Question: I have 5 'td''s in a table and, when I hover on it, the background image should change.
Currently, if I hover on 1st or on the last 'td', the background image change but I don't know why this hover effect is not working for other 'td''s.

'''
<div id="main" style="border-bottom-right-radius:0px;border-bottom-left-radius: 0px;" class="shell">
<table border="1" height="100%" width="100%" class="addtasks">
<tr>
<td width="20%" class="inboxtasks" align="center" onclick="alert('Comming soon. I am working on this...');"> Past days<br/> <div id="past_days_itemdiv"> 10 </div></td>
<td width="20%" class="inboxtasks" align="center" onclick="alert('Comming soon. I am working on this...');" > Yesterday<br/> <div id="yesterday_itemdiv"> 10 </div></td>
<td width="20%" class="inboxtasks" align="center" onclick="alert('Comming soon. I am working on this...');"> Today<br/> <div id="today_itemdiv"> 10 </div></td>
<td width="20%" class="inboxtasks" align="center" onclick="alert('Comming soon. I am working on this...');"> Tomorrow<br/> <div id="tomarrow_itemdiv"> 10 </div></td>
<td width="20%" class="inboxtasks" align="center" onclick="alert('Comming soon. I am working on this...');"> Next days<br/> <div id="next_days_itemdiv"> 10 </div></td>
</tr>
</table>
'''
'''
.inboxtasks:hover
{ cursor: pointer;
background-color: whitesmoke;
font-size: 14px;
}
.inboxtasks{
height:80px;
}
'''
In a simple html page it's working, but my application is big, with of html code, then I don't know what's the reason for this problem.
: <URL>
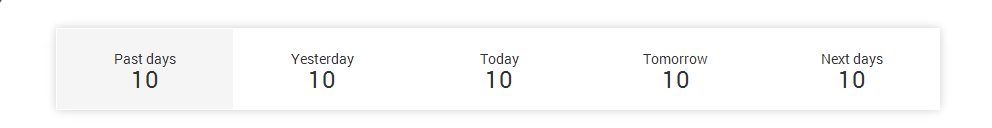
Answer: :hover is a pseudo-selector, and everything beginning with : is such (e.g. :active, :before etc.).
This can be confused with specifying values:
something: value;
So you need to think about pseudo-selectors as separate objects, not a value.
That's why you need to fix your td: hover so it looks like td:hover.
Note that if you put a space after td like so:
'''
td :hover { ...
'''
This is equal to:
'''
td: *:hover { ...
'''
and therefore will select all items descending from td and apply a style on hover to them (see this example).
Remember, spaces have a meaning in CSS.